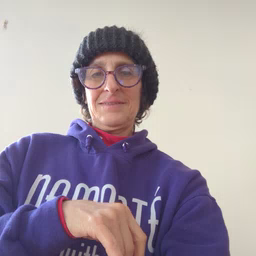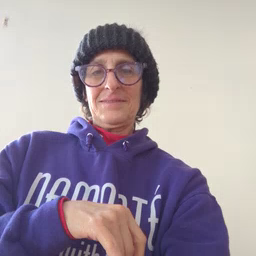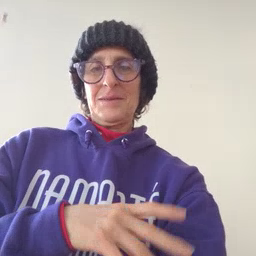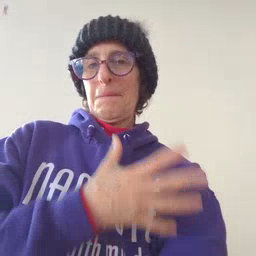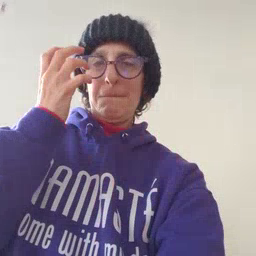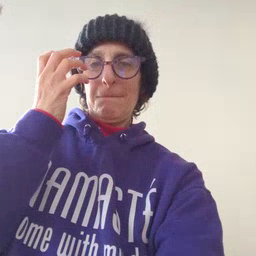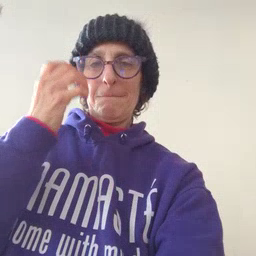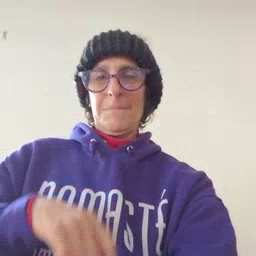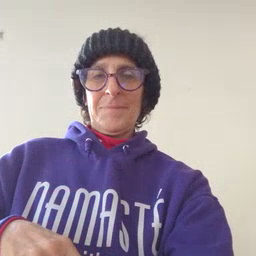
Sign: mad